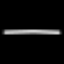
Label: line